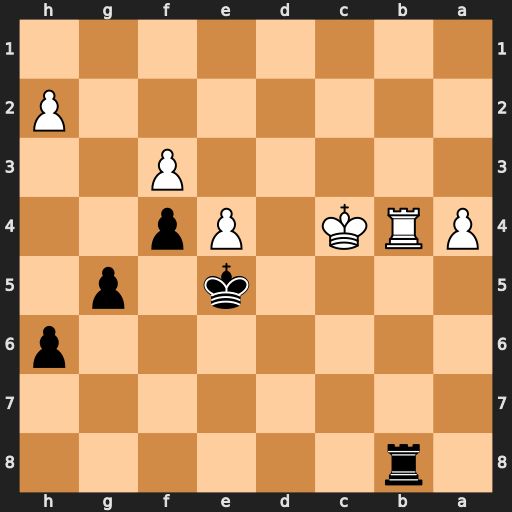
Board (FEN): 1r6/8/7p/4k1p1/PRK1Pp2/5P2/7P/8
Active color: b
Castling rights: -
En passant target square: -
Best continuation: Rxb4+ Kxb4 g4